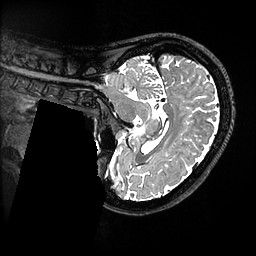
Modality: T2w
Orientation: sagittal
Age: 36
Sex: female
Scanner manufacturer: ge
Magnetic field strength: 3 T
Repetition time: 3.202 s
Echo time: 0.0669 s